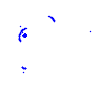
Particle: electron